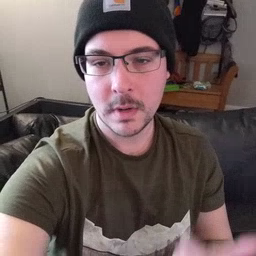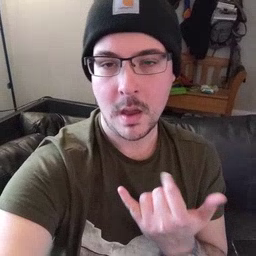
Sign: now